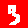
Digit: 3